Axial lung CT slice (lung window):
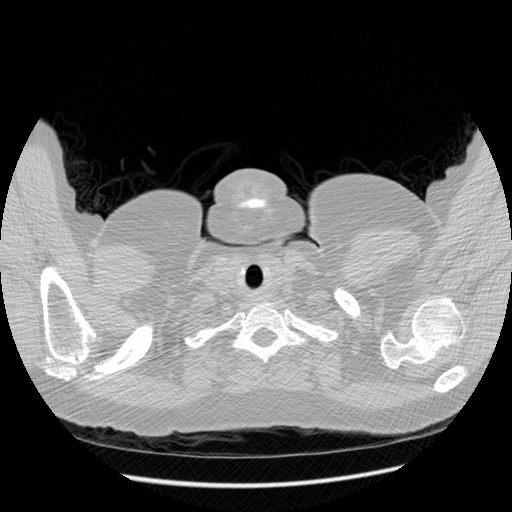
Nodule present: no